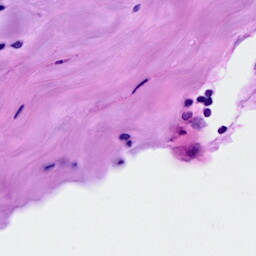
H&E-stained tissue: Breast